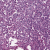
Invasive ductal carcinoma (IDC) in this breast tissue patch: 1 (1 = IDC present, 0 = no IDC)